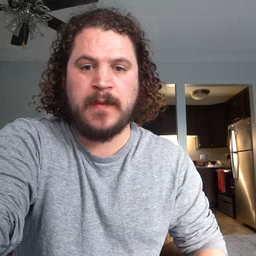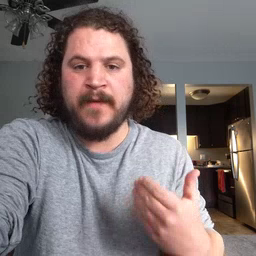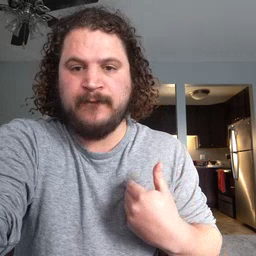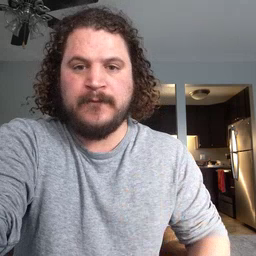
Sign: have